Interaction volume radius: 5 \u00c5
Interaction volume height: 35 \u00c5
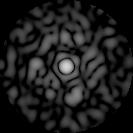
Disorder parameter: 0.8194